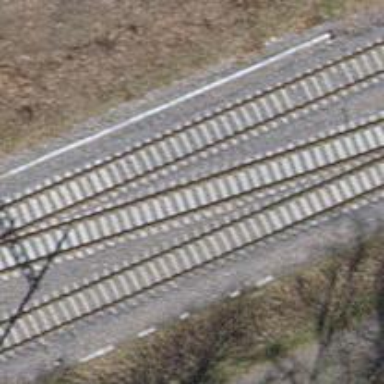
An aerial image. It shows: Single-track electrified railway spur with contact line for service.